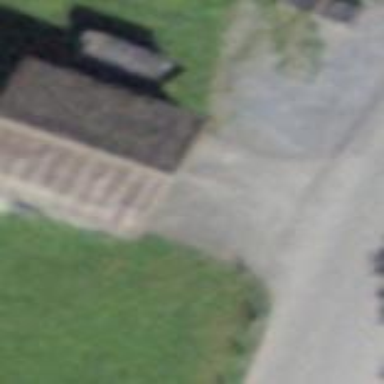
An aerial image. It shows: Garage.